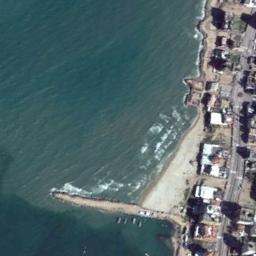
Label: beach